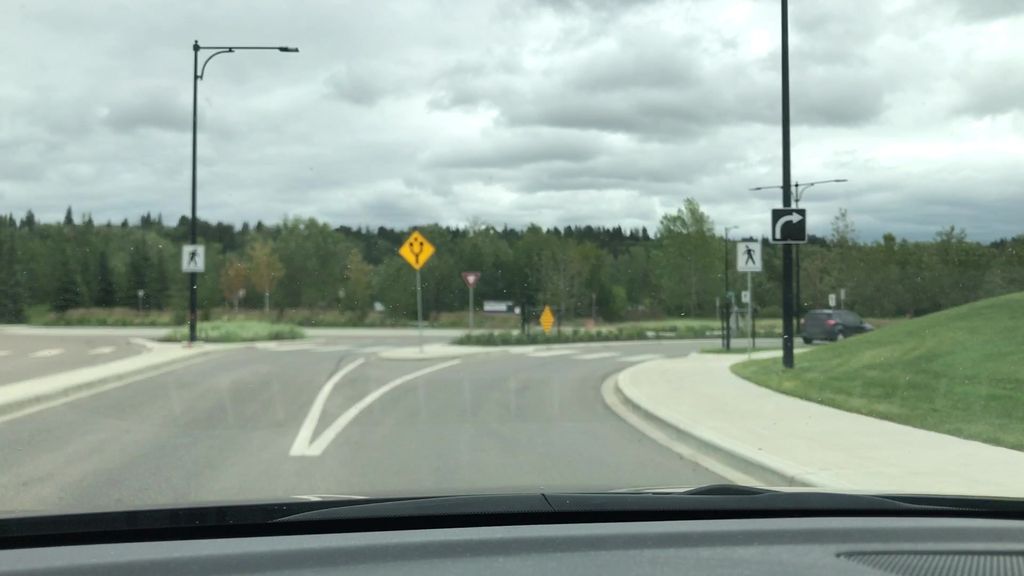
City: edmonton